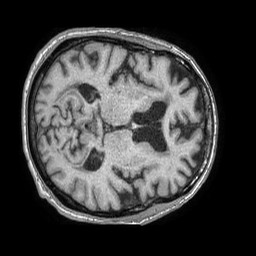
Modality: T1w
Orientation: axial
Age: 66
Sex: male
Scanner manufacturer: philips
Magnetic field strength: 1.5 T
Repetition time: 0.007694 s
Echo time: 0.003557 s